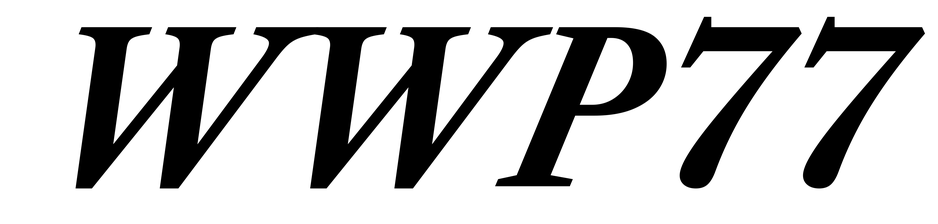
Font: LibreCaslonText-Italic_Bold_Italic